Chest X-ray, AP view. Patient: 23 years old, sex F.
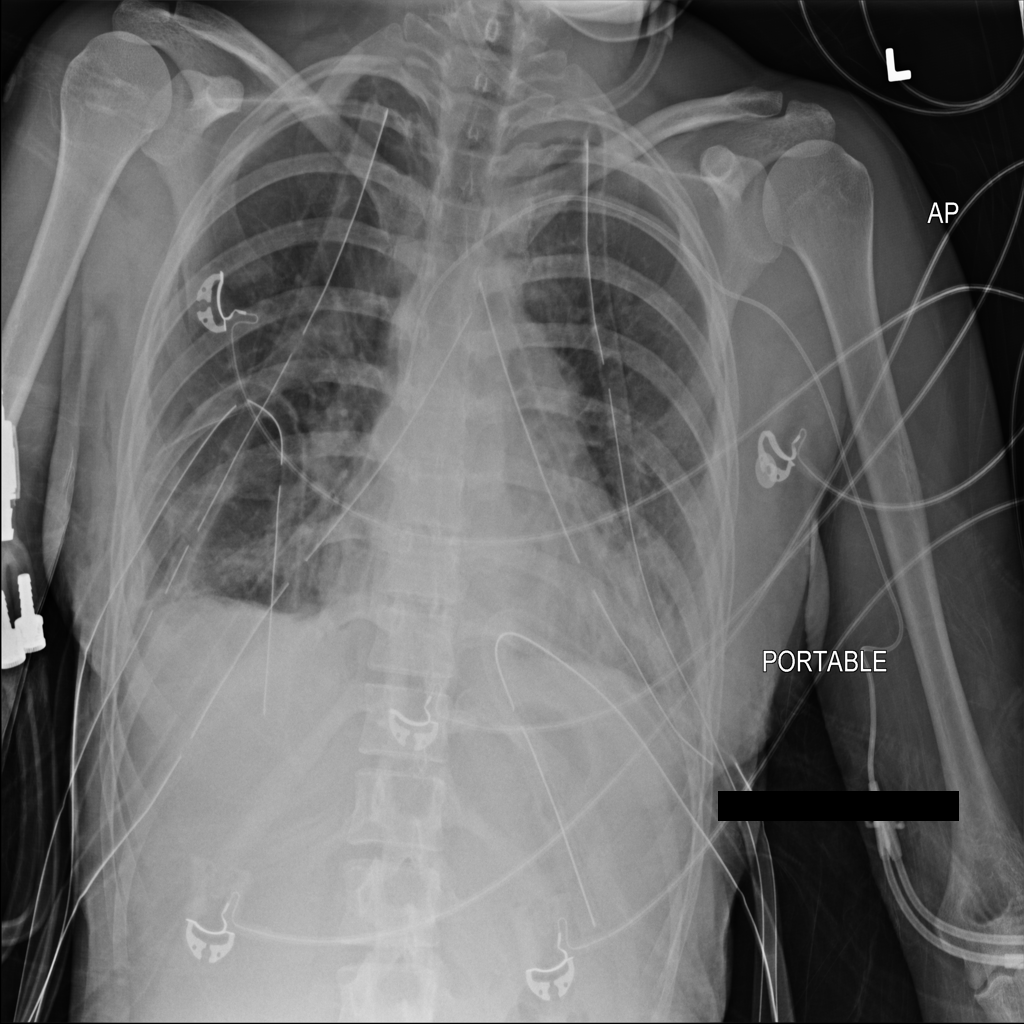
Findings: Effusion, Pneumothorax